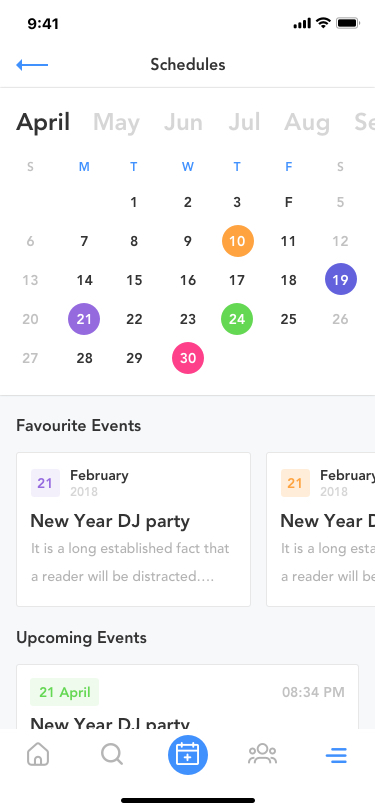
Text in this UI design:
Upcoming Events
It is a long established fact that a reader will be distracted….
21 April
08:34 PM
New Year DJ party
April
May
Jun
Jul
Sep
Aug
S
M
T
W
T
F
S
1
2
3
F
5
6
7
8
9
10
11
12
13
14
15
16
17
18
19
27
28
29
30
20
21
22
23
24
25
26
Favourite Events
It is a long established fact that a reader will be distracted….
21
February
2018
New Year DJ party
It is a long established fact that a reader will be distracted….
21
February
2018
New Year DJ party